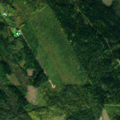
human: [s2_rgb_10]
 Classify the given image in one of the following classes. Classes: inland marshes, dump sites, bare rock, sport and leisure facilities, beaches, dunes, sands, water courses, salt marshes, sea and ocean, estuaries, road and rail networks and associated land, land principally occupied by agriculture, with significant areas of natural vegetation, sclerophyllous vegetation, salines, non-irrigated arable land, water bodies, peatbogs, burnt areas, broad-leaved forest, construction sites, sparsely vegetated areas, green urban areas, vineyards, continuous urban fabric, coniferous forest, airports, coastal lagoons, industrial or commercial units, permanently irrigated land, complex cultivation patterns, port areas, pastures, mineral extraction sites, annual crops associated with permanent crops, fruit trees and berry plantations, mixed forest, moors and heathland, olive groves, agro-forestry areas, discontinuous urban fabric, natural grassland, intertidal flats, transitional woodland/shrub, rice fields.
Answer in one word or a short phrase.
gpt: coniferous forest, mixed forest, transitional woodland/shrub